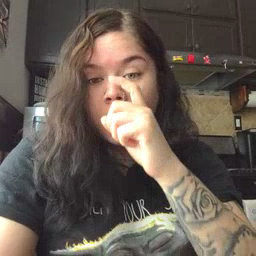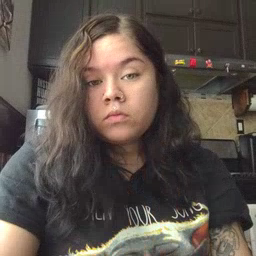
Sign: doll